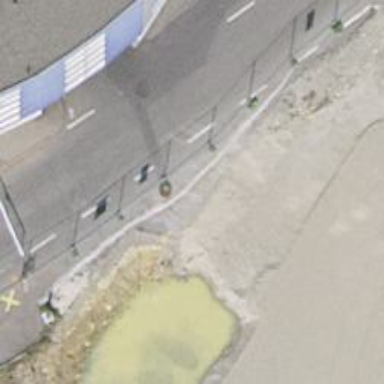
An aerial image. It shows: Service road with asphalt surface. There is sidewalk on the left side.